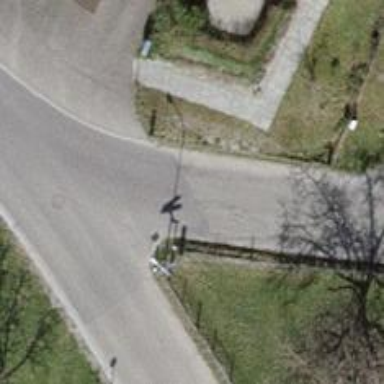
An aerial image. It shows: Residential road with asphalt surface.